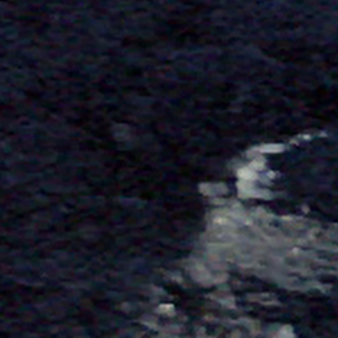
Label: other